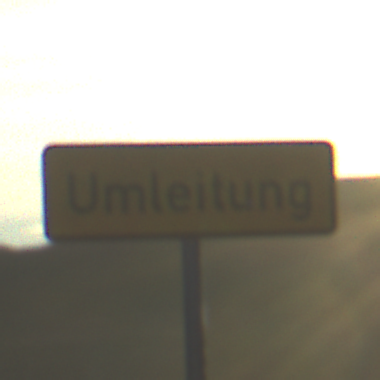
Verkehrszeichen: Umleitungsankuendigung
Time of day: SunriseSunset
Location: Outdoor (Nature)
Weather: PartlyCloudy
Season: NotSpecified
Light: Natural